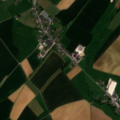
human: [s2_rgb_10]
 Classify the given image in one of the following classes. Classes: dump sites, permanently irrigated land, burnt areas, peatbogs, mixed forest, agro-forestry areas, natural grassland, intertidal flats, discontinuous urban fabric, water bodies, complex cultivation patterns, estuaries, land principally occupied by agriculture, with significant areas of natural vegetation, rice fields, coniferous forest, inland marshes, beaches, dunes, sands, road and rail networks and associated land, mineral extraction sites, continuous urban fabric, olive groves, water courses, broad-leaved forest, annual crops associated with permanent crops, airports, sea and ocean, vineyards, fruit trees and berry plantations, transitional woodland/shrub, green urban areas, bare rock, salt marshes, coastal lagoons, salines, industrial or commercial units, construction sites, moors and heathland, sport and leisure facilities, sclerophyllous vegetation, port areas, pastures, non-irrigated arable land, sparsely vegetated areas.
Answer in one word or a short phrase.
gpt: discontinuous urban fabric, non-irrigated arable land, pastures